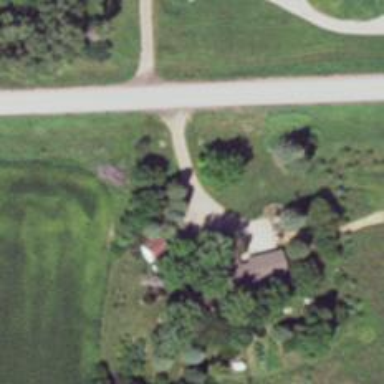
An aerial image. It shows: Driveway.